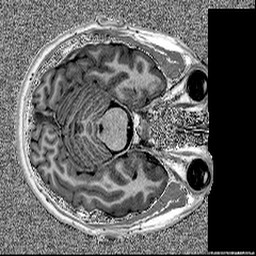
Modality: MP2RAGE
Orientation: axial
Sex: male